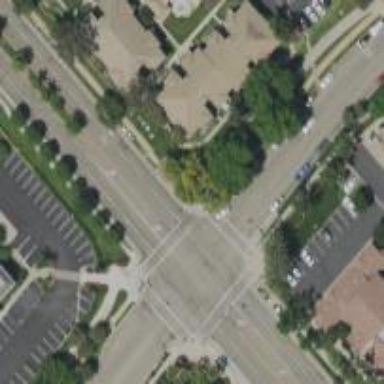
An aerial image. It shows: Secondary road with separate sidewalk.